Question: We're using Assembla for some wiki functionality. It's mostly fine, although it's turning random words in links as can be seen in HashCode below. There is nothing visible through either the visual editor or in the HTML source, so we have no idea why it's underlining them. The link goes to assembla.com/

Any ideas why this could be happening?
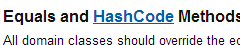
Answer: Evan, sounds like you need to go to the wiki settings in your Assembla project and uncheck "Use CamelCase links" for wiki page. When this is enabled, words like CamelCase or HashCode will be automatically linked to wiki pages with the same name.